Current action and preconditions to check: trajectory_clear

Your task: For each precondition in the list above, predict whether it will hold at this action.

Consider the current scene as observed from the mobile robot's camera, and analyze the predicted future states of all dynamic agents (e.g., people, animals, vehicles, or any moving entities) within the NEXT SECOND.

IMPORTANT: Only answer "very likely" if you are absolutely certain—based on strong, clear evidence—that a dynamic agent will violate the precondition in the predicted future state. Do NOT answer "very likely" for unlikely, ambiguous, or low-probability risks.

Ask yourself for each precondition: Is there a high probability, with clear and convincing evidence, that the predicted future states of any dynamic agent will interfere with the predicted future state of the currently executing action within the NEXT SECOND, causing that precondition to fail?

Assess the risk level based on these predictions. Use "likely" or "very likely" if motions create a clear risk of interference.

Use "neutral" or "improbable" if agents are nearby but their predicted paths are clearly diverging or non-conflicting.

Failure Risk Categories: "very improbable", "improbable", "neutral", "likely", "very likely"

Answer Format: Output ONLY the probability_of_failure value from these categories: "very improbable", "improbable", "neutral", "likely", "very likely"

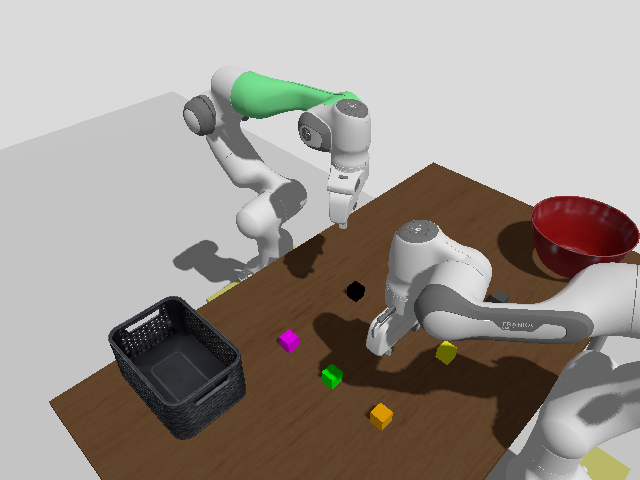

Answer: very improbable